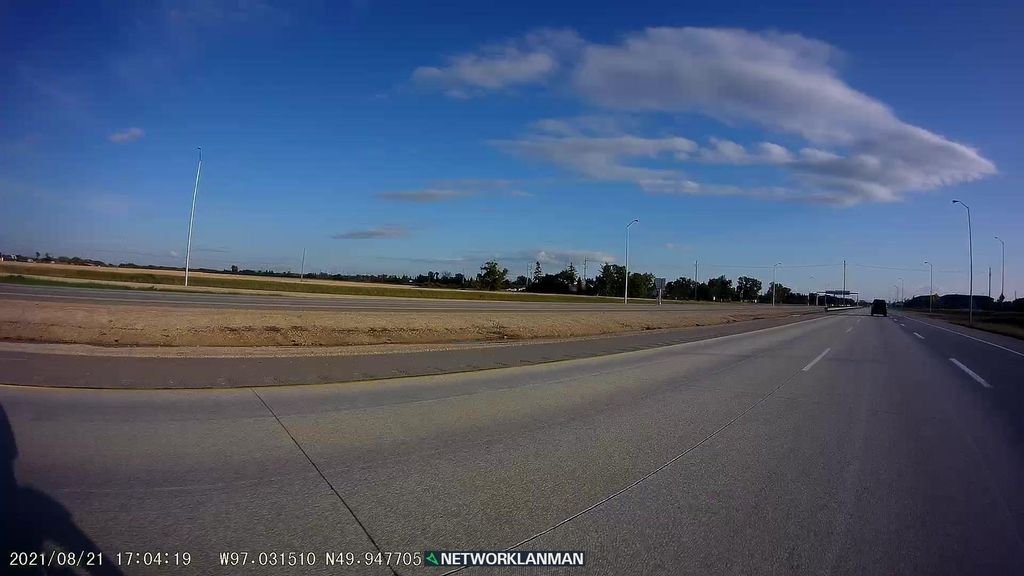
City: winnipeg